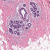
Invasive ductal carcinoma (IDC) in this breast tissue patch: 0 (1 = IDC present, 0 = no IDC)